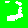
Digit: 2